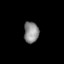
Tissue: lung
Cell type: Others
Senescence score: 0.6504
Nuclear area (px): 308
Mean DAPI intensity: 139.305